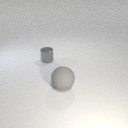
small gray metal cylinder to the left of large gray rubber sphere